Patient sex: F
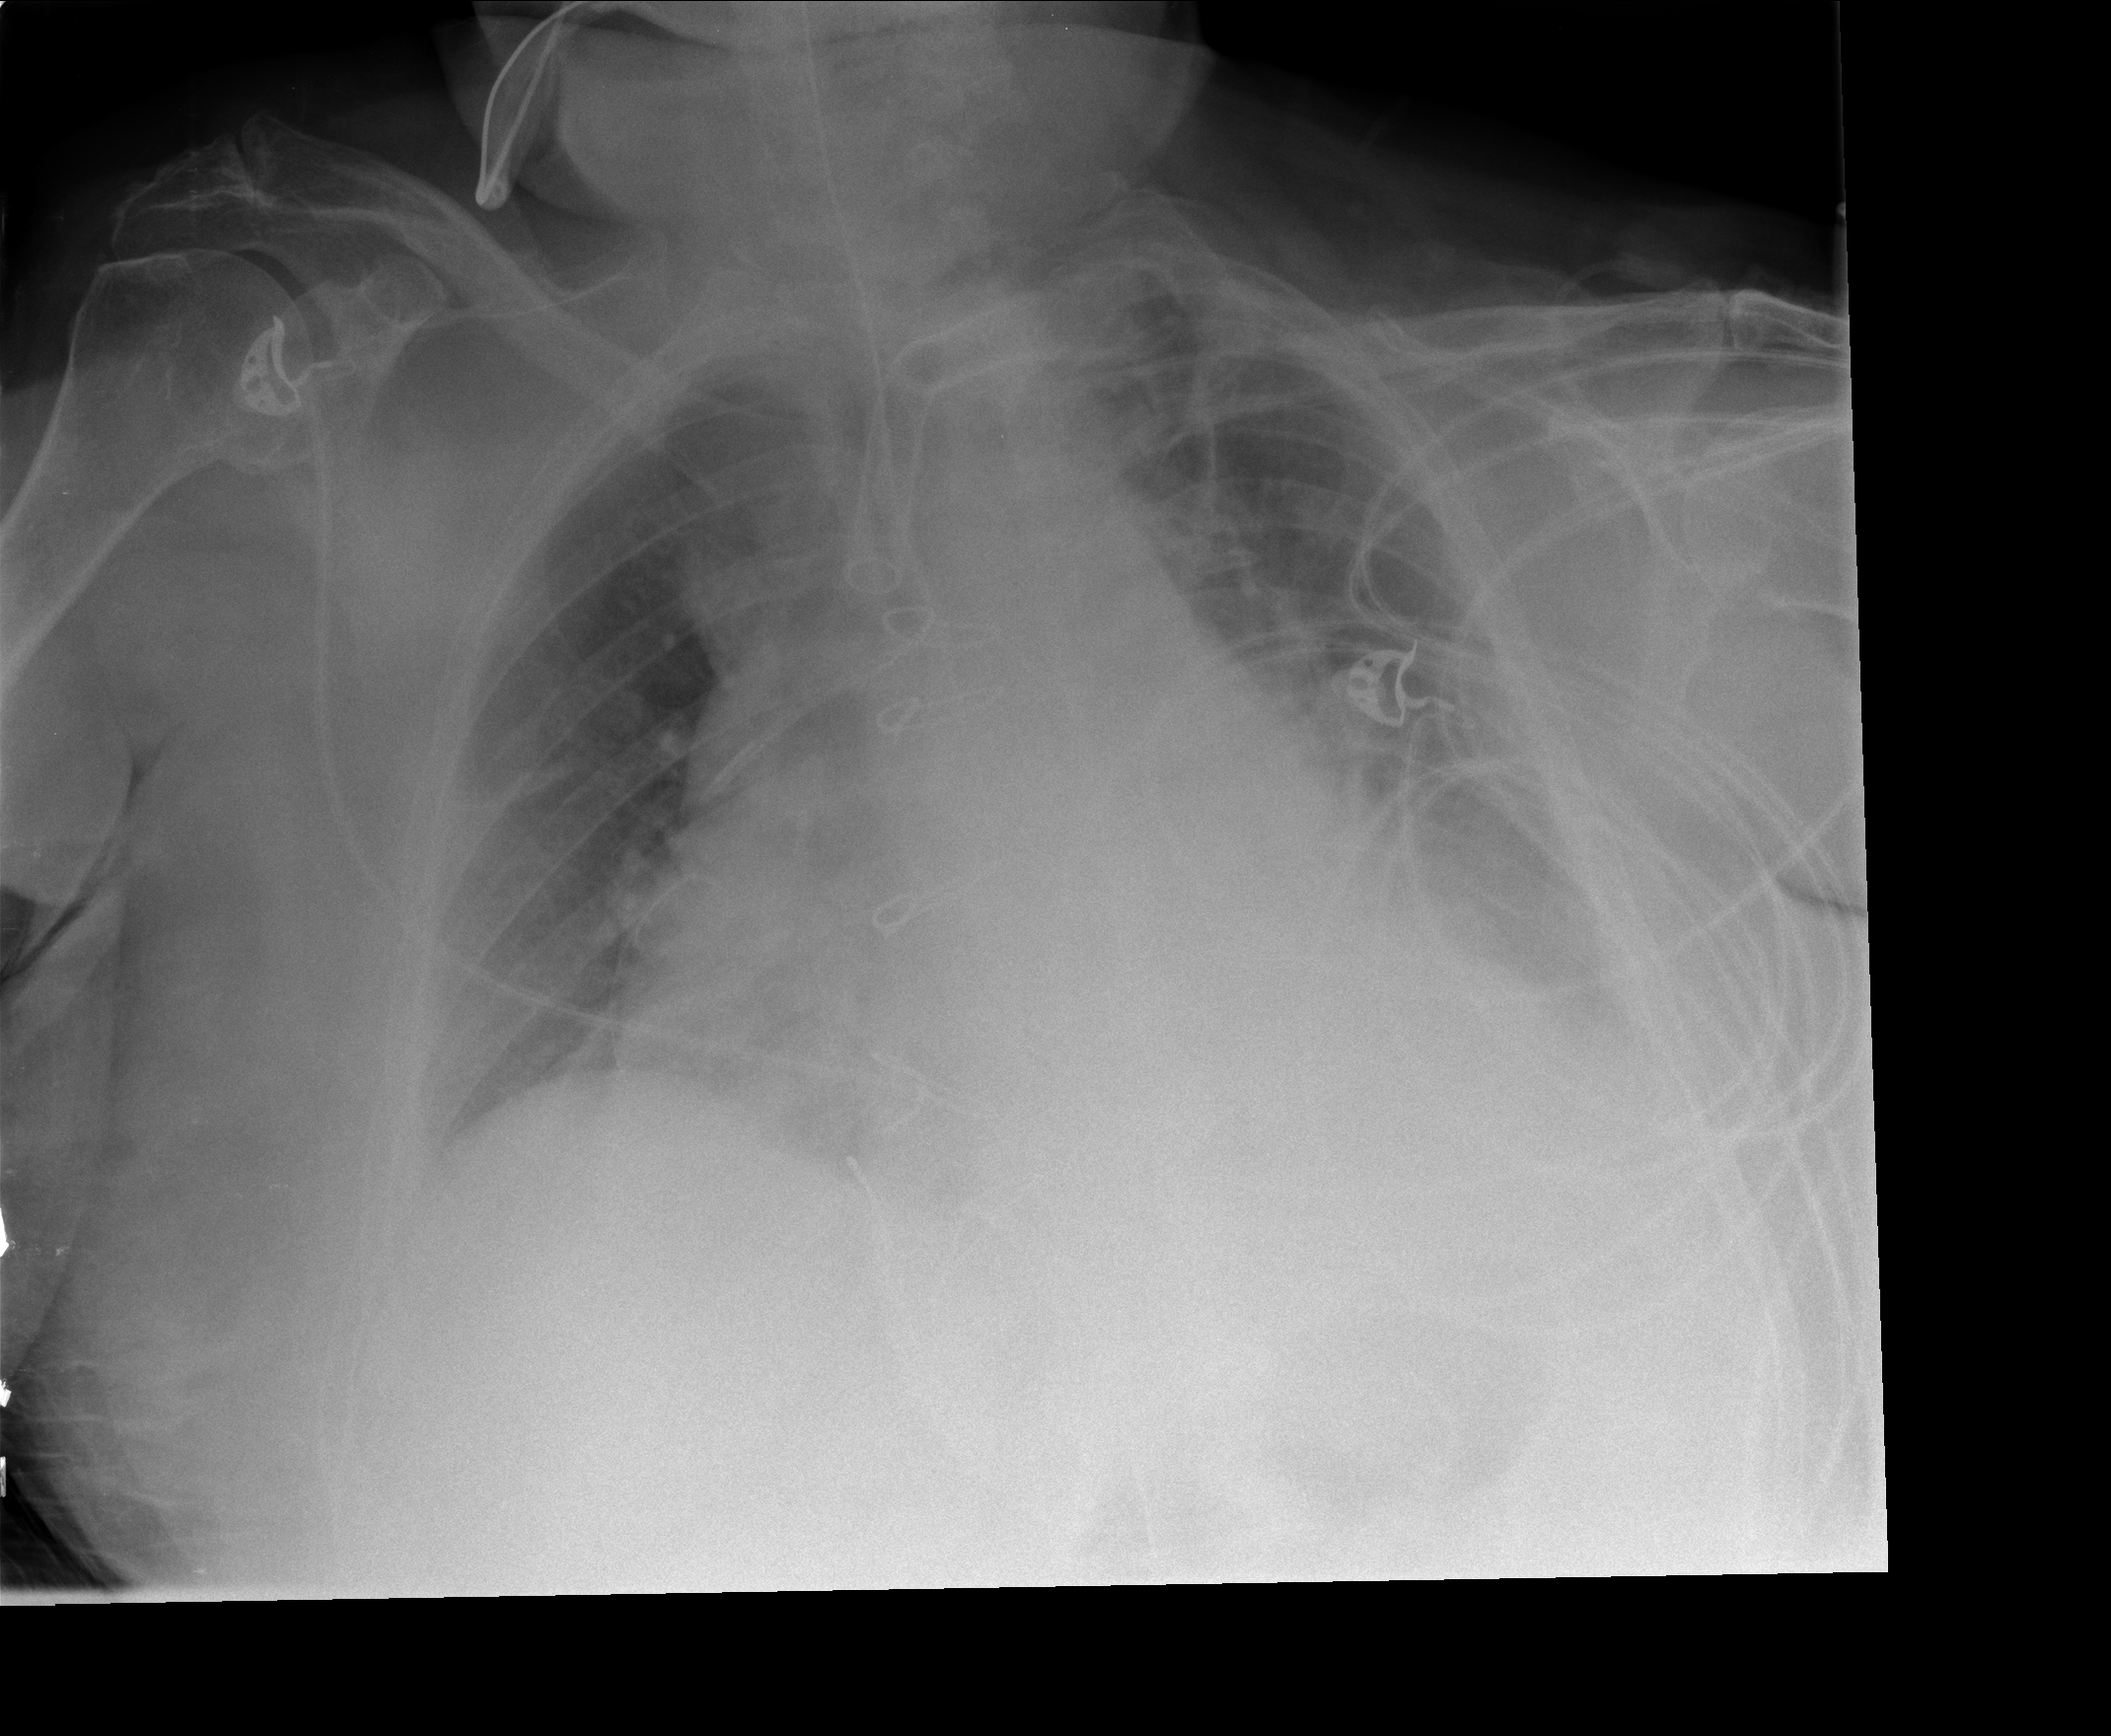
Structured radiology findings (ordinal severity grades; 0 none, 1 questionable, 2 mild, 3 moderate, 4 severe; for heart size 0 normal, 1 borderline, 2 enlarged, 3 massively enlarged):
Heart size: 2
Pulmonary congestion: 0
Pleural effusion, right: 1
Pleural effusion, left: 2
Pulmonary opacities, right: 0
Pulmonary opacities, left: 0
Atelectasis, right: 1
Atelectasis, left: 2